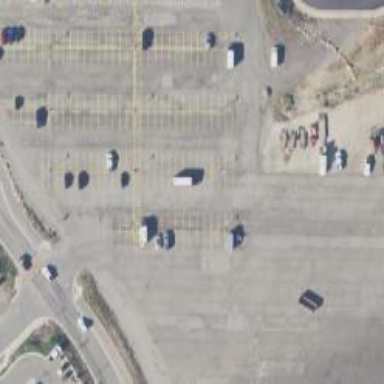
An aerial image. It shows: Parking area.